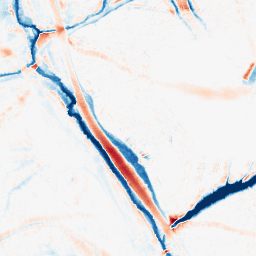
Category: morphological
Decomposition family: morphological_ellipse
Decomposition parameters: operation: average
width: 20
height: 20
Upsampling method: sinc_blackman
Upsampling parameters: scale: 2
kernel_size: 8
Upsampling scale: 2